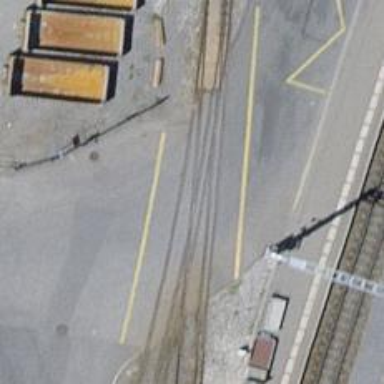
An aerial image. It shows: Railway level crossing.